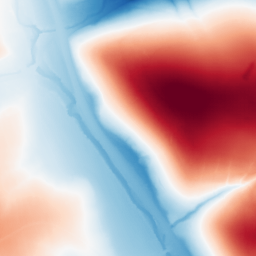
Category: trend_removal
Decomposition family: polynomial_high
Decomposition parameters: degree: 5
Upsampling method: sinc_hamming
Upsampling parameters: scale: 4
kernel_size: 16
Upsampling scale: 4